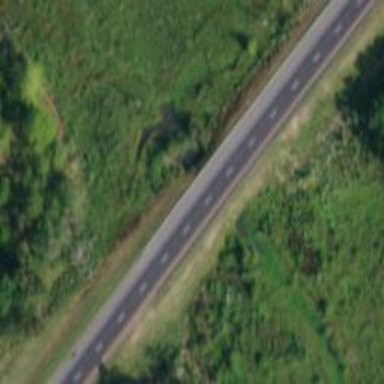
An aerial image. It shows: Motorway.